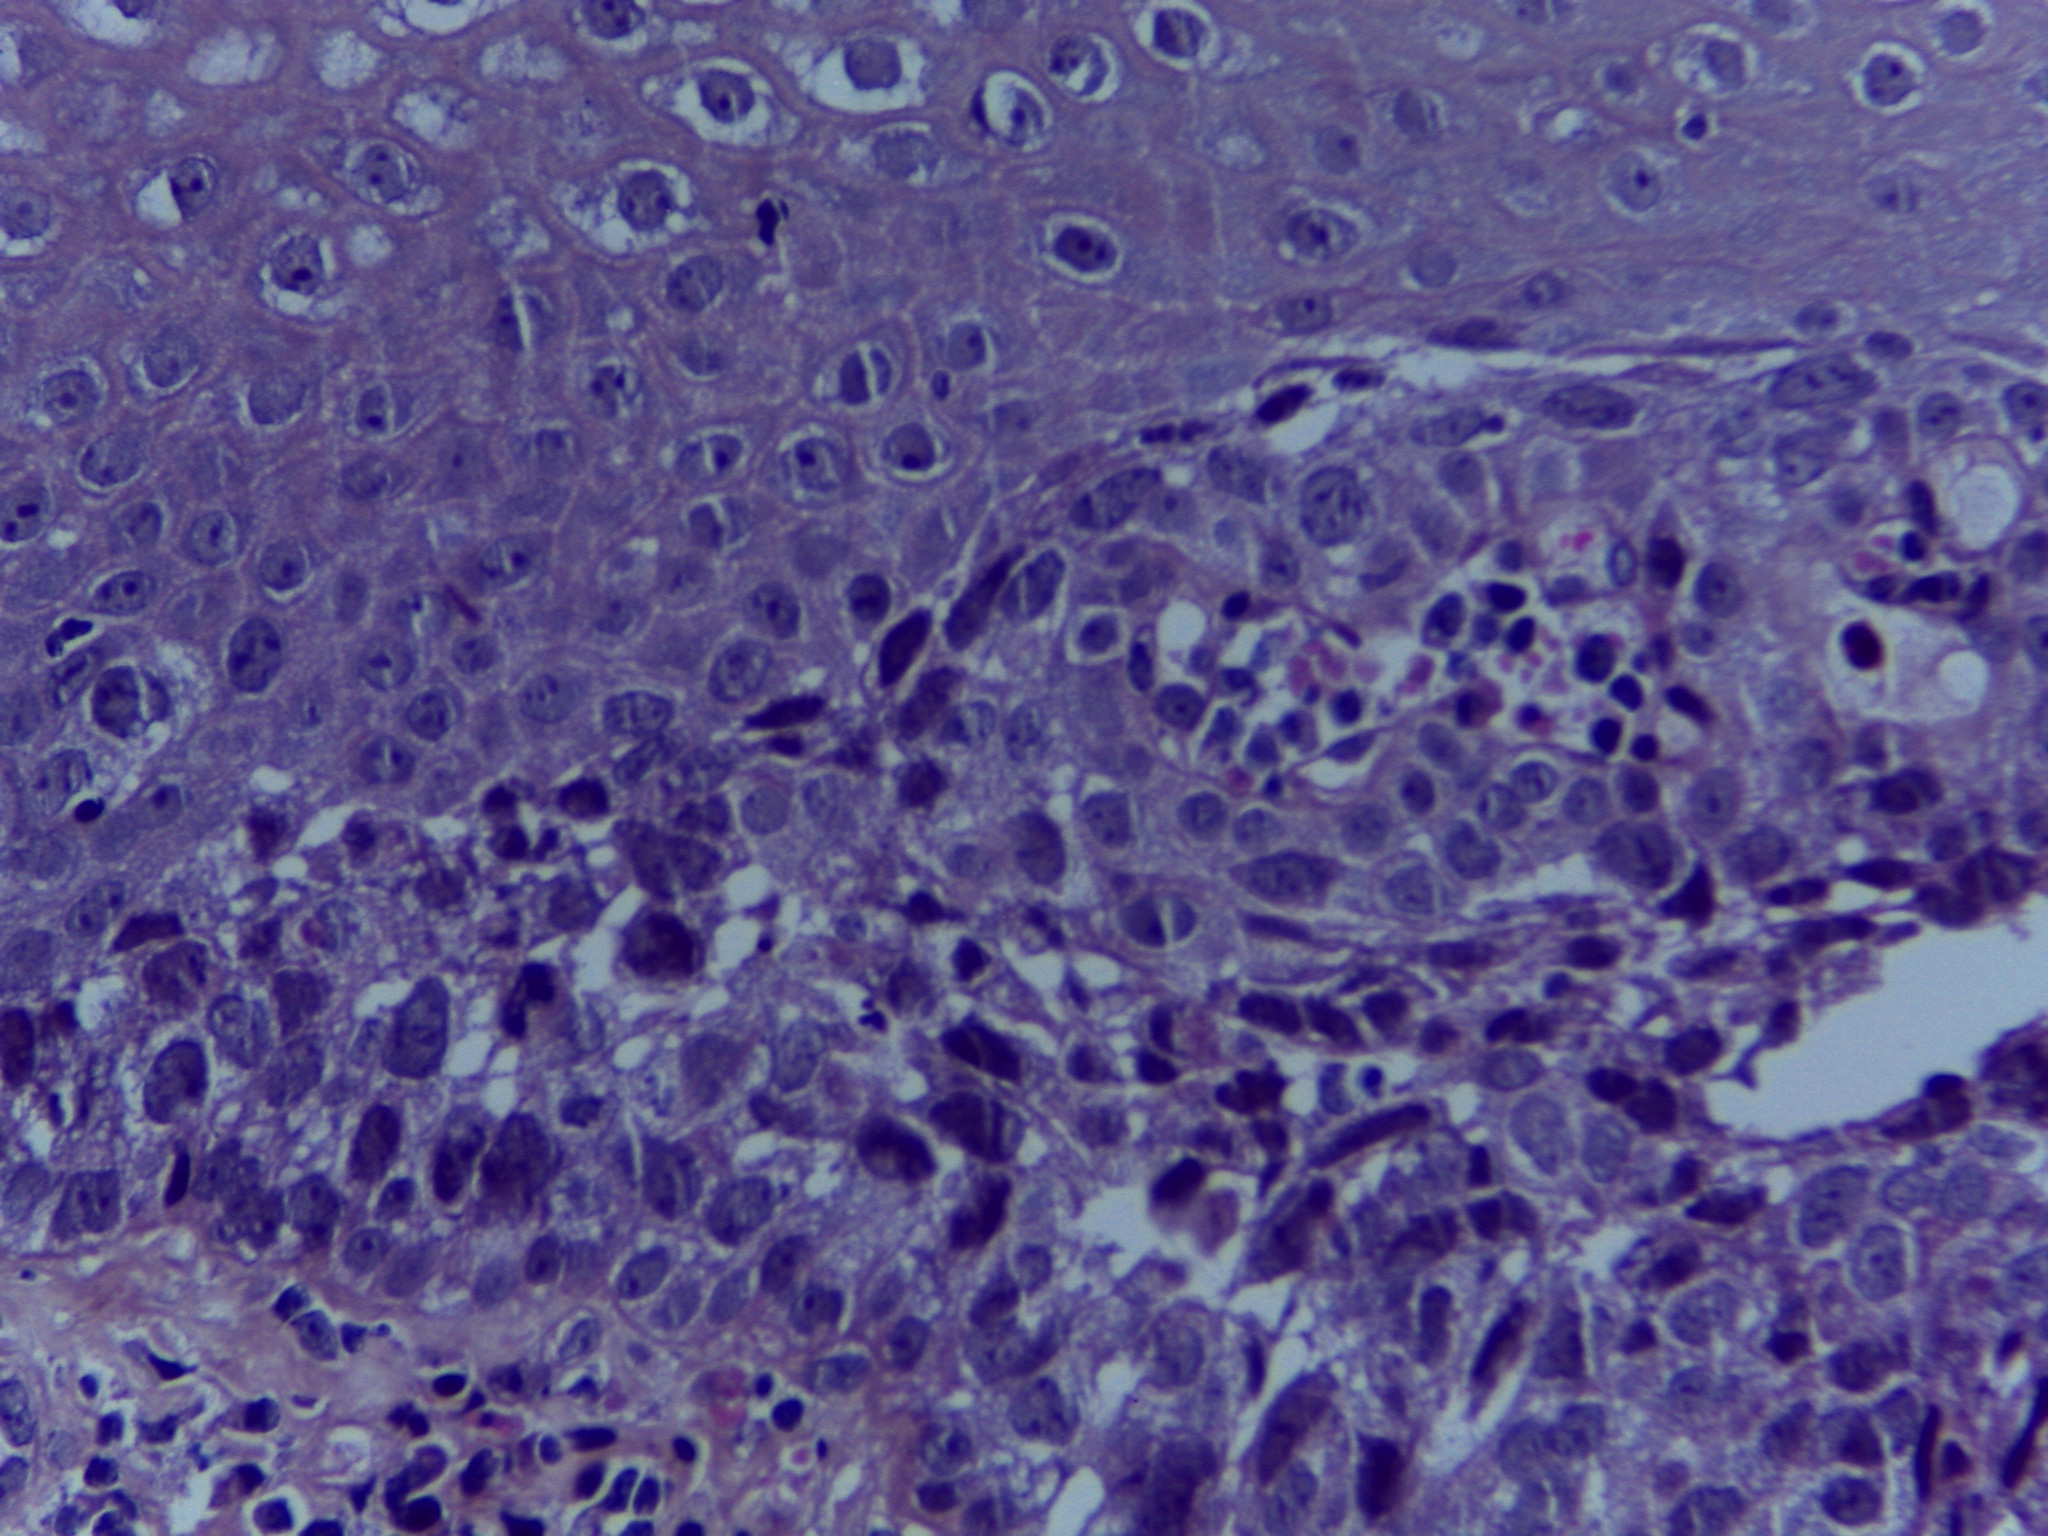
Diagnosis: OSCC